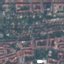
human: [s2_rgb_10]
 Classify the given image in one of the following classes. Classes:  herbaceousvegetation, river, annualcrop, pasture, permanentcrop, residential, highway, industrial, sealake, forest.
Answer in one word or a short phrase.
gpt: Residential